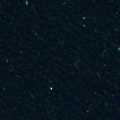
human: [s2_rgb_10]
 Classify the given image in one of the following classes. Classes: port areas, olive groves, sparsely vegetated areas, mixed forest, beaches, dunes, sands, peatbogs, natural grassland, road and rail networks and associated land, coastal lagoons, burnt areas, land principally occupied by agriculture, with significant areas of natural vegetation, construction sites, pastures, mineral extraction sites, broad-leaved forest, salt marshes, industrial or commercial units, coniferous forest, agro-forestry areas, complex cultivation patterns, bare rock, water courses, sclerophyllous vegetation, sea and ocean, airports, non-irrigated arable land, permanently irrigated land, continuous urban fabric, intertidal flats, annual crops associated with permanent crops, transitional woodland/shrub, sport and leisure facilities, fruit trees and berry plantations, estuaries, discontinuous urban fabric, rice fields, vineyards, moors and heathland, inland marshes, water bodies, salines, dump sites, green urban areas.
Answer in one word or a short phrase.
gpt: sea and ocean